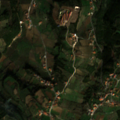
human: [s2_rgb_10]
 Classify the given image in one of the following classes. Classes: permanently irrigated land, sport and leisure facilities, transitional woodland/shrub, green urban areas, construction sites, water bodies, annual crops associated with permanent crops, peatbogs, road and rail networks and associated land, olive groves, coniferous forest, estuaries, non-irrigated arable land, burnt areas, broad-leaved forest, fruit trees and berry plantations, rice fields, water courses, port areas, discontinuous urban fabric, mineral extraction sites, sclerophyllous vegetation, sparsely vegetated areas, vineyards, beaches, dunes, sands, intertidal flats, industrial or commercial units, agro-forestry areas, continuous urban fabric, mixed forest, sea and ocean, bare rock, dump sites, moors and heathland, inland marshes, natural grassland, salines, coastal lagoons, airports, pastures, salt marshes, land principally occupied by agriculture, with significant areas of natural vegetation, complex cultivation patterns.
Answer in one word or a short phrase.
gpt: vineyards, complex cultivation patterns, land principally occupied by agriculture, with significant areas of natural vegetation, sclerophyllous vegetation